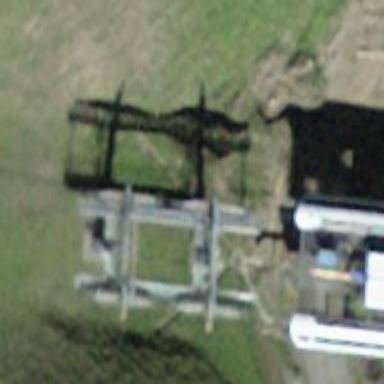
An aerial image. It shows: Chair lift captured from aerial perspective.